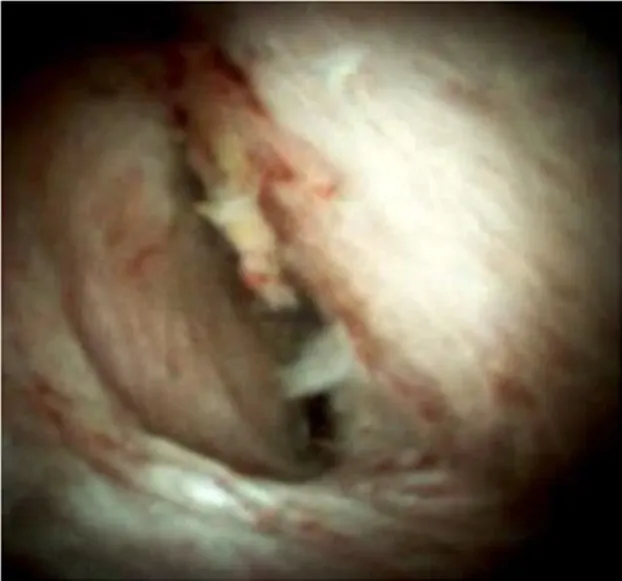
Repeat SpyGlass cholangioscopy confirming no residual villous lesions.
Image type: endoscopy (airway_endoscopy)